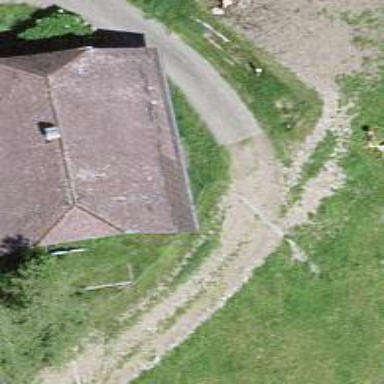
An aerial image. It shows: Path with tracktype classified as grade5.